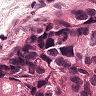
Metastatic tissue present: no